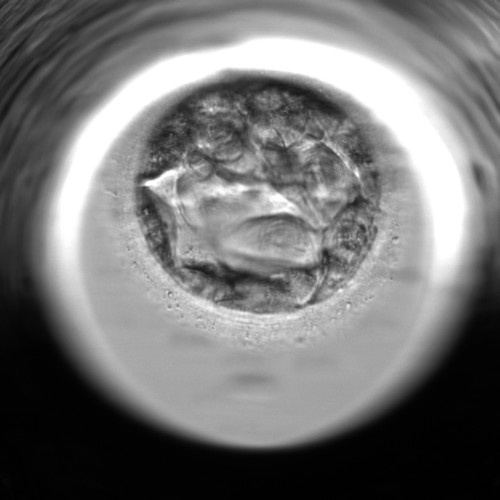
Embryo quality: poor